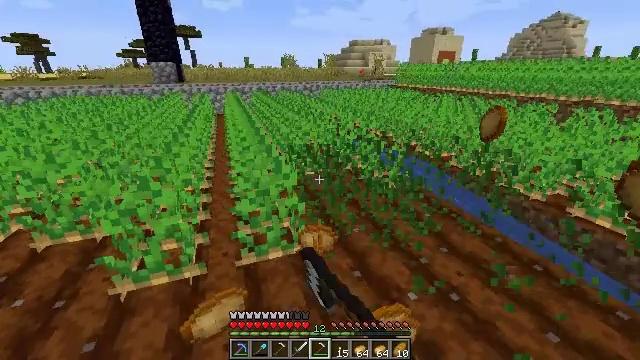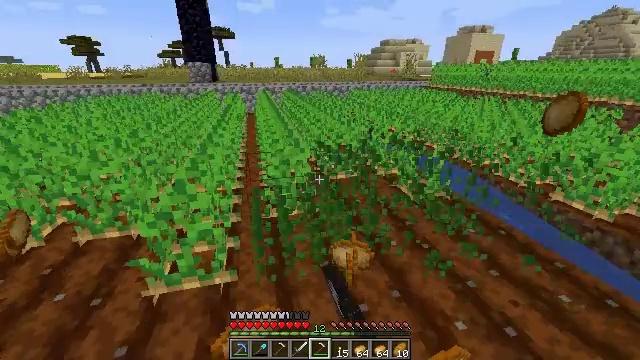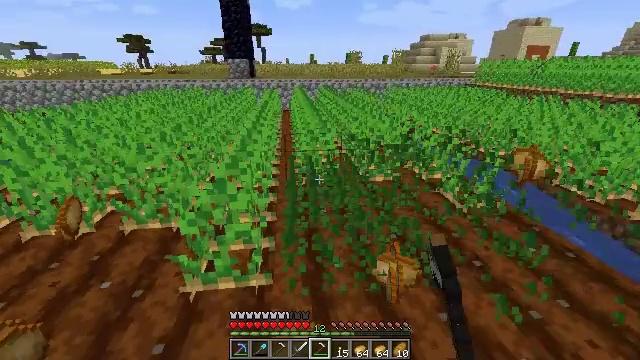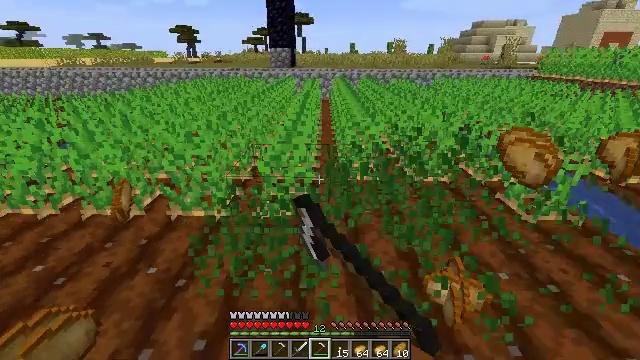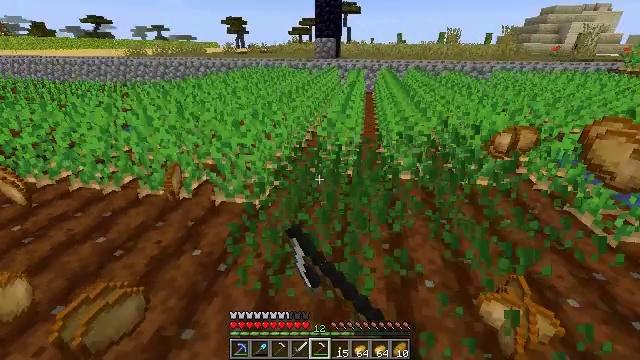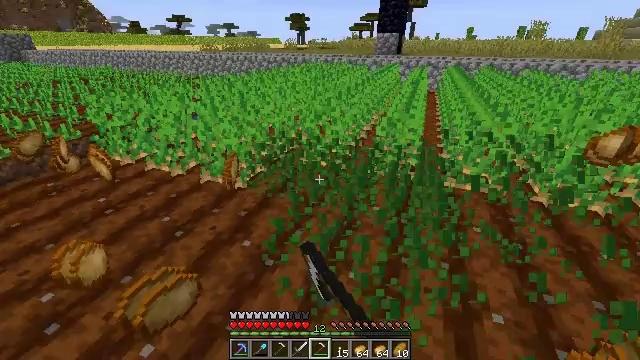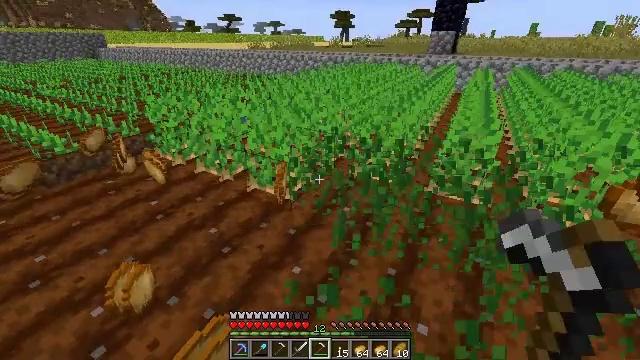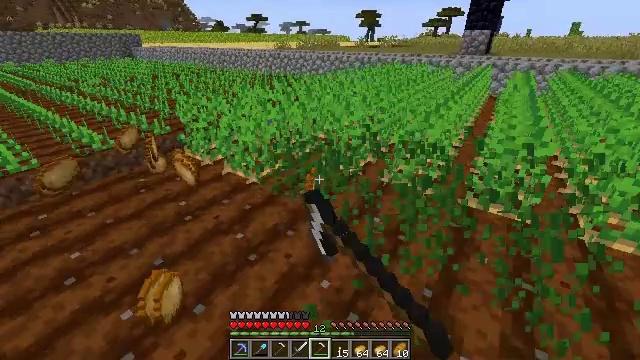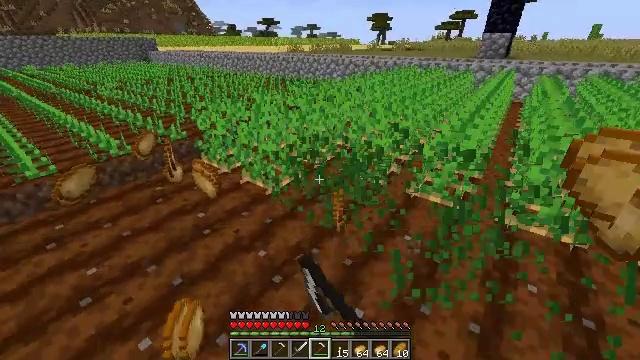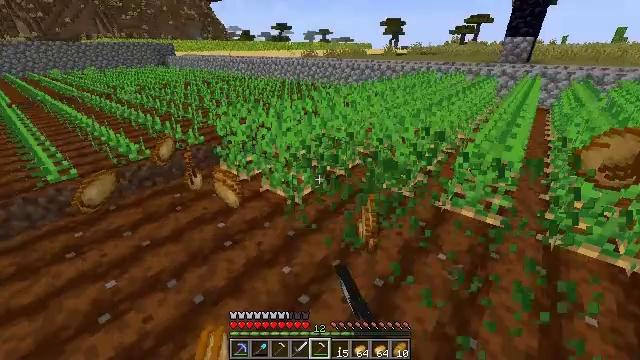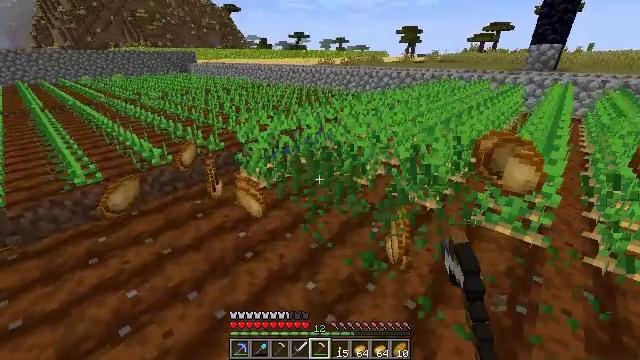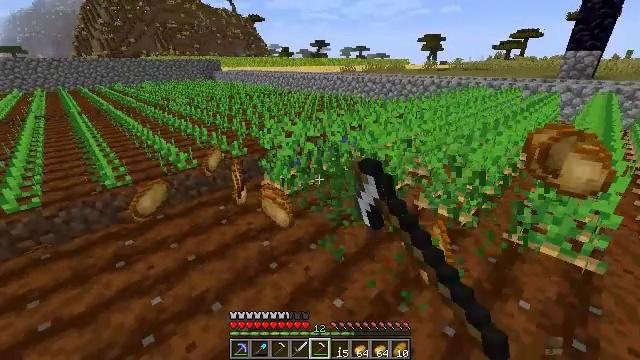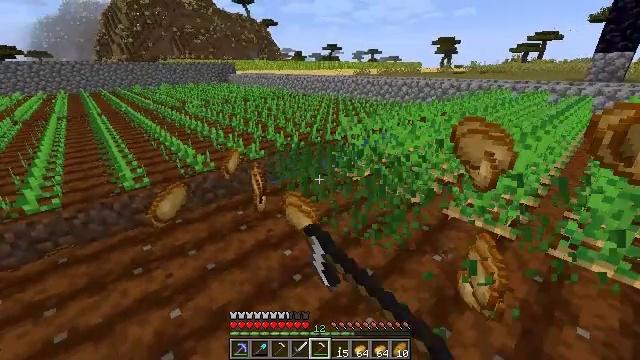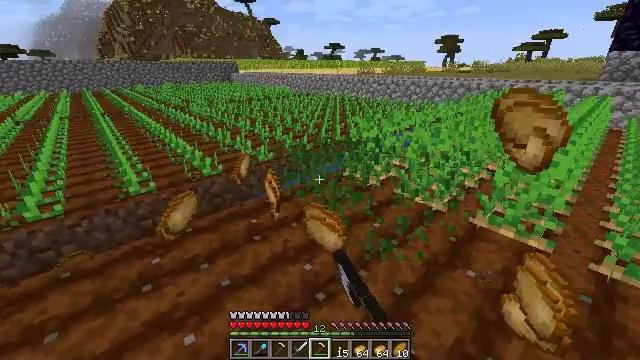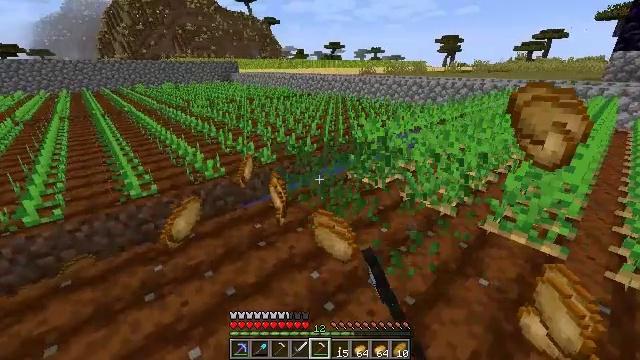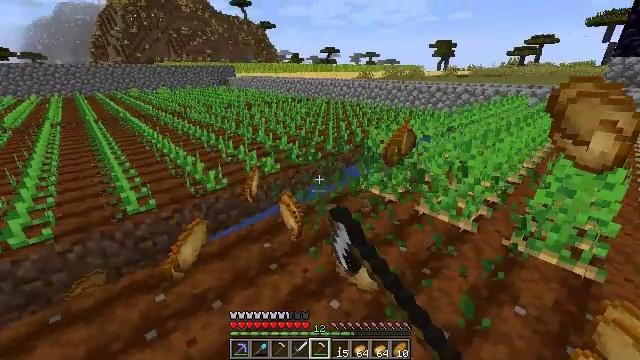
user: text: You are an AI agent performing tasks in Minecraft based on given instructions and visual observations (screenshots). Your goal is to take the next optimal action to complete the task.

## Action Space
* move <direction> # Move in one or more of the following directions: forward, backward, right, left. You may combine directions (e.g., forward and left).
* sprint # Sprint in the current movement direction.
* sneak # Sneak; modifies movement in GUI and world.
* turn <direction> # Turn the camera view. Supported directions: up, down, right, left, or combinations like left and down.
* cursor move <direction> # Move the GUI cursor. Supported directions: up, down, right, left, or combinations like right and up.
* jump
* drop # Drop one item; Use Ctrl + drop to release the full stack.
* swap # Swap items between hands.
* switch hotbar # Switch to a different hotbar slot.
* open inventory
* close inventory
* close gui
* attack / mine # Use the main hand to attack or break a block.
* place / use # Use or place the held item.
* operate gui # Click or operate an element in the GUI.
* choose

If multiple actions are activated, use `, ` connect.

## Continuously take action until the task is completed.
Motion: motion action
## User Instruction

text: Dig up potatoes from the soil.
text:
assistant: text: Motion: move forward and move left, turn left, attack / mine
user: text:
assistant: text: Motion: move forward and move left, turn left, attack / mine
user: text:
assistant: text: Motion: move forward and move left, turn left and down, attack / mine
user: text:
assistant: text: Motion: move forward and move left, turn left and down, attack / mine
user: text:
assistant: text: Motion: move forward and move left, turn left, attack / mine
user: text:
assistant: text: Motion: move forward and move left, turn left, attack / mine
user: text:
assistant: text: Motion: move forward and move left, turn left, attack / mine
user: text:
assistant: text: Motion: move forward and move left, turn left, attack / mine
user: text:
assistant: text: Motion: move forward and move left, turn left, attack / mine
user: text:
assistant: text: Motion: move forward and move left, turn left and up, attack / mine
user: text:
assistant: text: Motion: move forward and move left, turn left and up, attack / mine
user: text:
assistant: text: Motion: move forward and move left, turn left, attack / mine
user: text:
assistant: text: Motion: move forward and move left, attack / mine
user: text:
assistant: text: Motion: move forward and move left, attack / mine
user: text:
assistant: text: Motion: move forward and move left, turn right, attack / mine
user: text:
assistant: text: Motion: move forward and move left, turn right and up, attack / mine
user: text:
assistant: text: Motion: move forward and move right, turn right and up, attack / mine
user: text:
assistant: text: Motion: move forward and move right, turn right, attack / mine
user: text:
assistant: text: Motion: move forward and move right, turn right, attack / mine
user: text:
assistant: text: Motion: move forward and move right, turn right, attack / mine
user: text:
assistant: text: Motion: move forward and move right, turn right, attack / mine
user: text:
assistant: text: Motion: move forward and move right, turn right, attack / mine
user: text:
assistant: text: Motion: move forward and move right, turn right, attack / mine
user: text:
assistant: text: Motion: move forward and move right, turn right and down, attack / mine
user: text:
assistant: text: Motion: move forward and move right, turn right and down, attack / mine
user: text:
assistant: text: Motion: move forward and move right, turn right, attack / mine
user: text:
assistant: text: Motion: move forward and move right, turn right, attack / mine
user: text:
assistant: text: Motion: move forward and move right, turn right, attack / mine
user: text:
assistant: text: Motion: move forward and move right, turn right, attack / mine
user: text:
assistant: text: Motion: move forward and move right, turn right, attack / mine